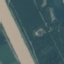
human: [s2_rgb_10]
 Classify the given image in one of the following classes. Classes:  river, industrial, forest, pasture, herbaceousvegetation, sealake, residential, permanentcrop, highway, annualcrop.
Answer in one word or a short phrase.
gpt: River